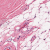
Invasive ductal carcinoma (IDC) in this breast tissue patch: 0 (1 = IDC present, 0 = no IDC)